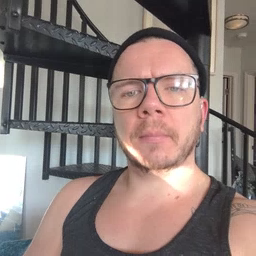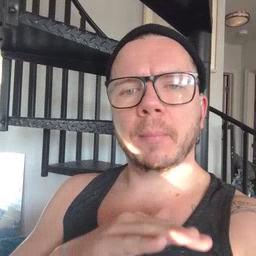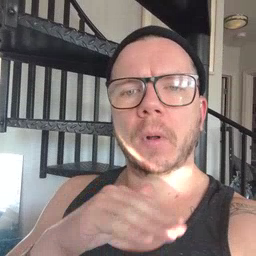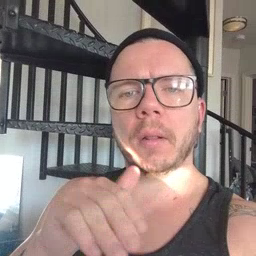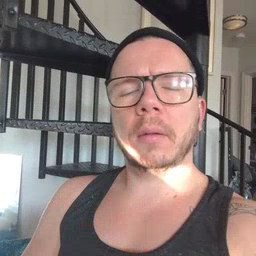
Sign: pool